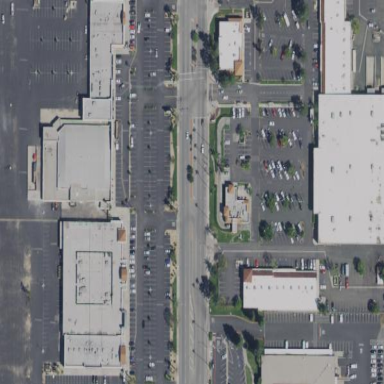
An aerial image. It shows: Retail area.